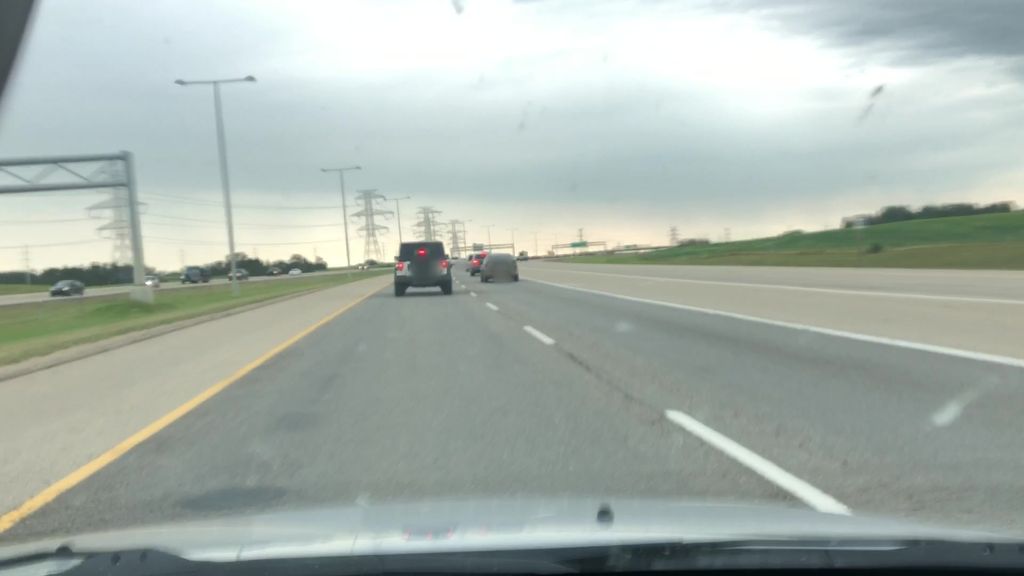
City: edmonton